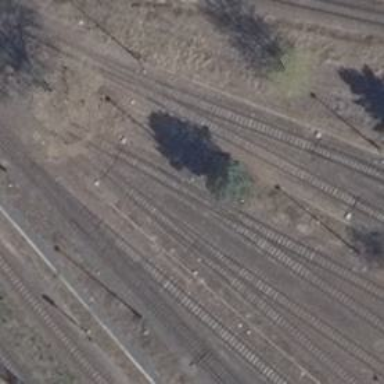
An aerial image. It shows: Railway switch.